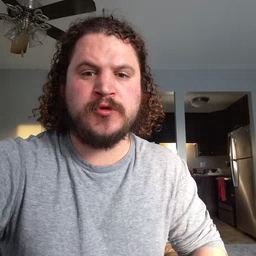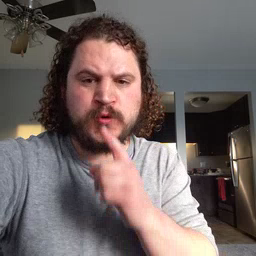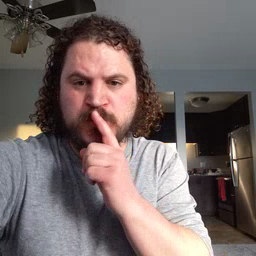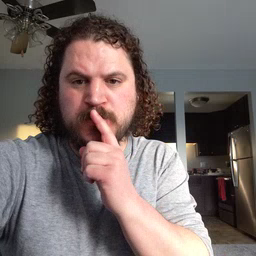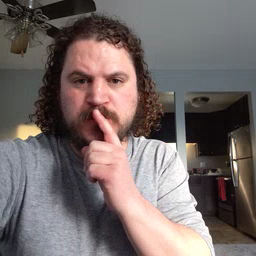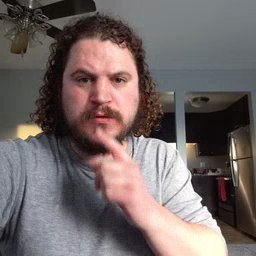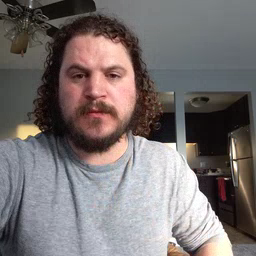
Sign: shhh